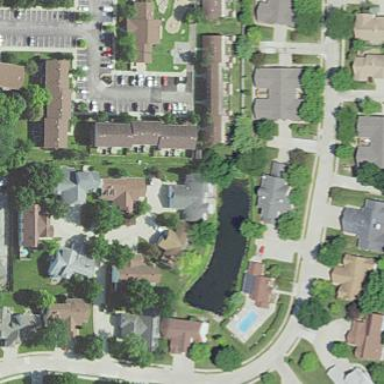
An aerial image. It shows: Condominium within residential area.